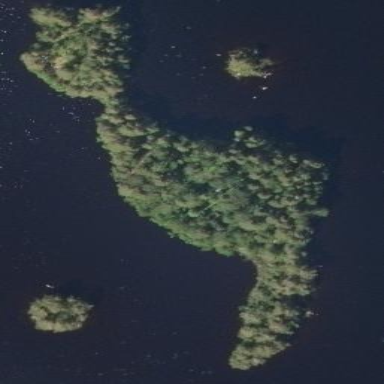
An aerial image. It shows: Islet.